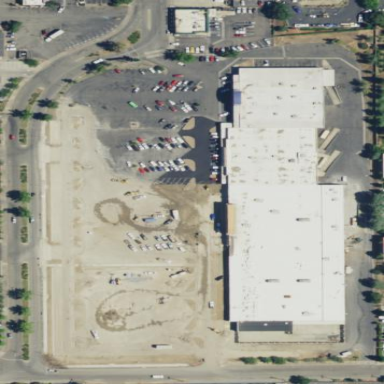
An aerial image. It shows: Retail area.